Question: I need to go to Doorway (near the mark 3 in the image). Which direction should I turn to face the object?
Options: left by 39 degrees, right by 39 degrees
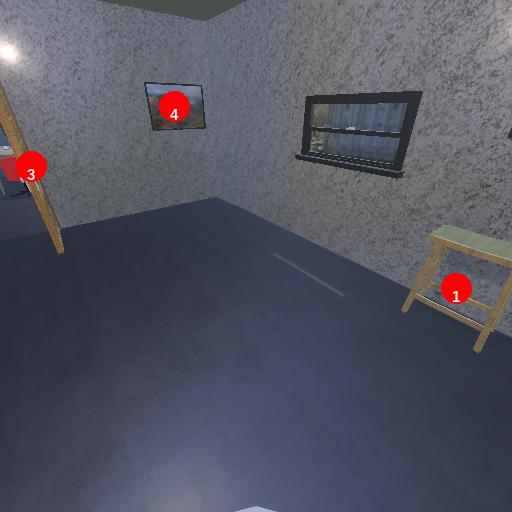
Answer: left by 39 degrees